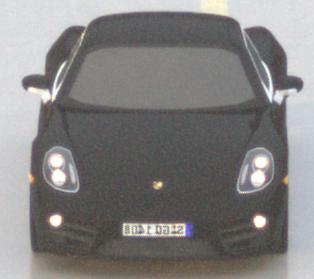
Make: Porsche
Model: Cayman
Detailed model: Cayman (981C)
Model produced from: 2013/03
Model produced until: 2014/04
Doors: 2
Color: black
Road condition: wet road
Daytime: sunrise or sunset
Contrast: low contrast